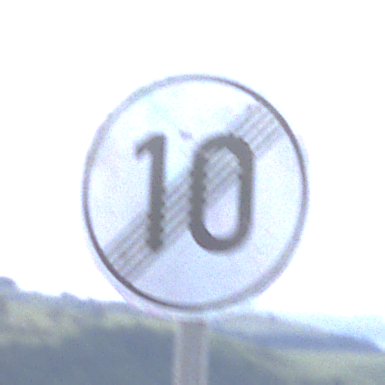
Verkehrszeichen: EndeGeschwindigkeit10
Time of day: SunriseSunset
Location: Outdoor (Nature)
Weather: PartlyCloudy
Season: NotSpecified
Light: Natural